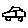
Label: car